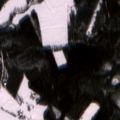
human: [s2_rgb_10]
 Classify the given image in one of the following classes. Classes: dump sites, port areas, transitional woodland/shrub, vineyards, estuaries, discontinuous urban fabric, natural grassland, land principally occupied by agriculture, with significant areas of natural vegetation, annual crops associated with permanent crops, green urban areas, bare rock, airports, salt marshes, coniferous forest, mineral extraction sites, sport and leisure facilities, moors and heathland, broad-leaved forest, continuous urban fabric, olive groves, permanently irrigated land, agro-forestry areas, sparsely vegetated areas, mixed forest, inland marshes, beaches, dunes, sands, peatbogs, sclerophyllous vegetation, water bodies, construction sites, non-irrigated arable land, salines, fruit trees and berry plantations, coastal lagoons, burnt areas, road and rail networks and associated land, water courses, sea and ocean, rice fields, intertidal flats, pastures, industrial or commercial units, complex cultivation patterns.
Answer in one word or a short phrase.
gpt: non-irrigated arable land, land principally occupied by agriculture, with significant areas of natural vegetation, coniferous forest, mixed forest